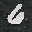
Label: 6